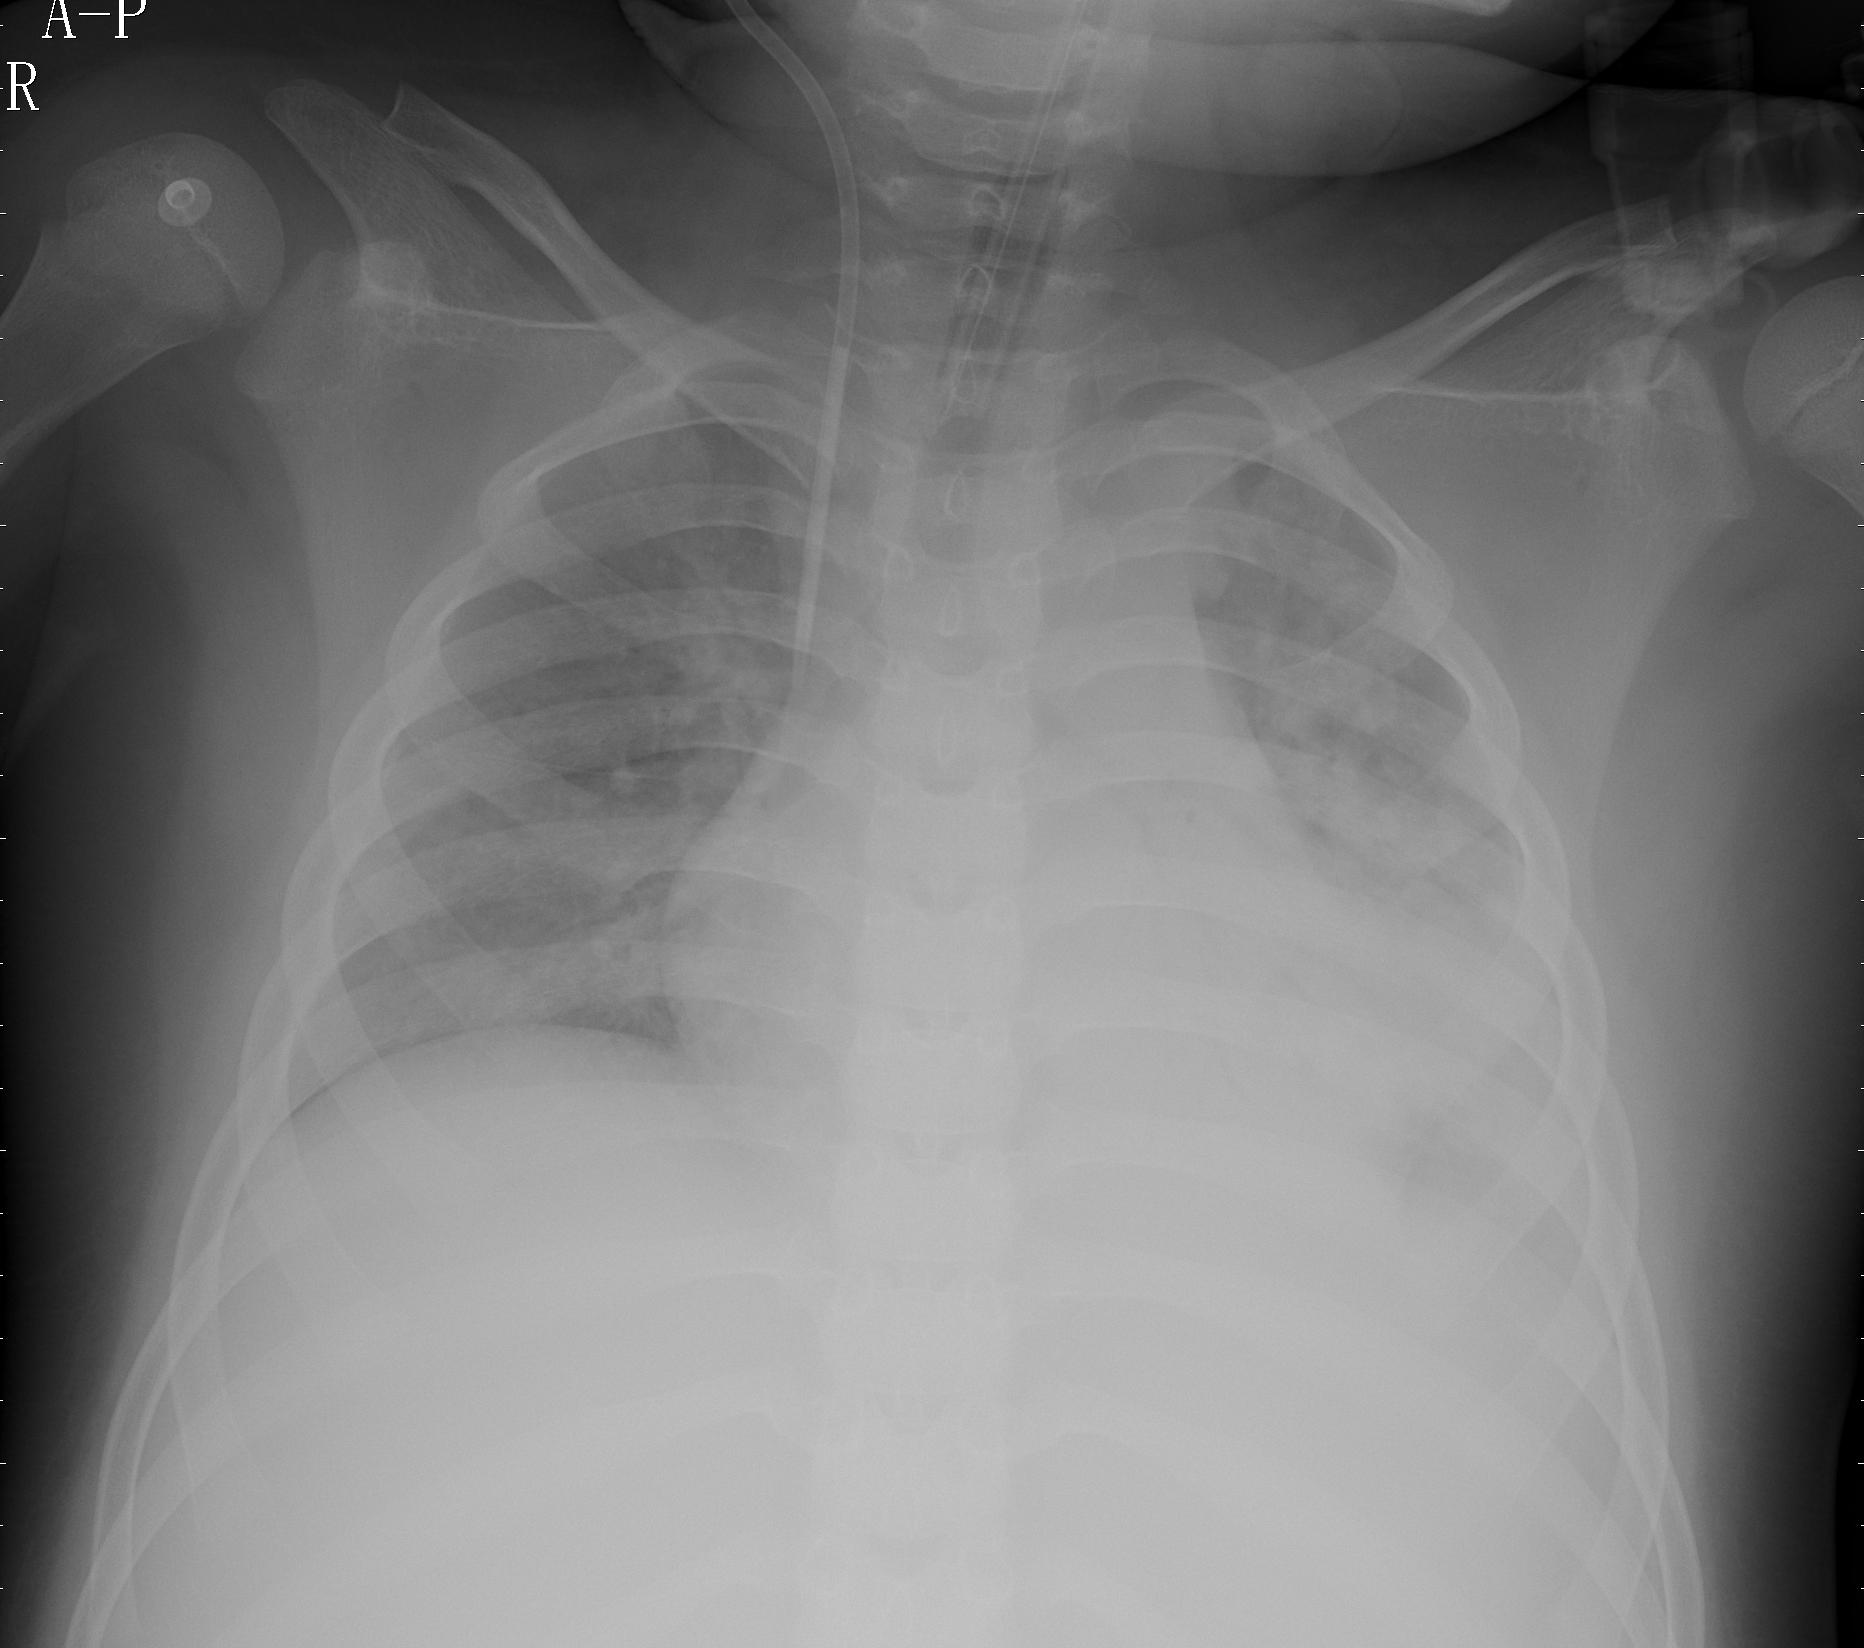
Diagnosis: PNEUMONIA